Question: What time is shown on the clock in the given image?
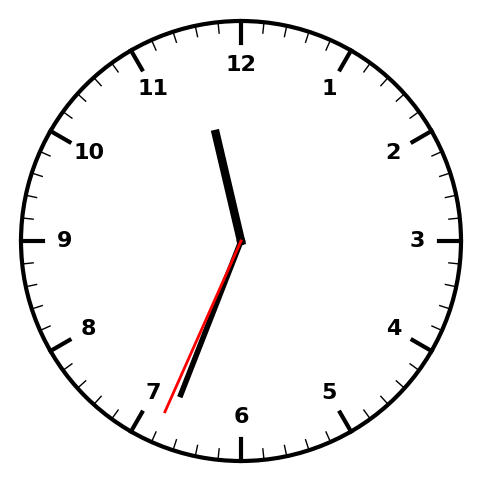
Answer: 11:33:34